Field crop: tomato
Growth stage: 2
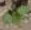
Species: solanum